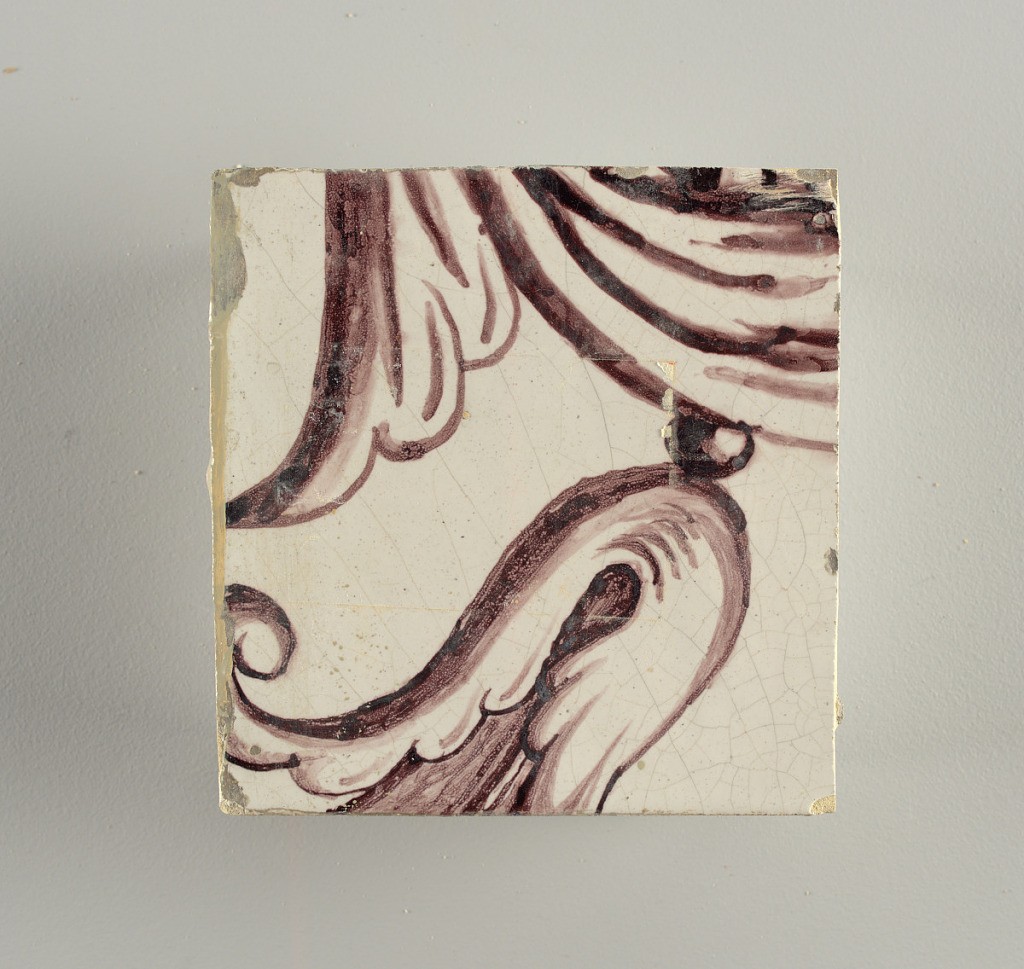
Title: Wall facing
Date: ca. 1725
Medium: tin-glazed earthenware, underglaze
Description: Running design for a frieze or a dado, composed of scrolls of foliage and strapwork, and four repeating motifs--a seated woman in a small upright oval medallion, a putto seated on a rocailled base, and strapwork in axial pattern.  The various panels, A to F, show various repeats of the same design, all being five tiles high and a varying number of tiles wide.